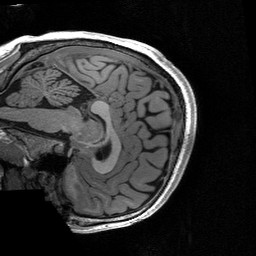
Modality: T1w
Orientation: sagittal
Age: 25
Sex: male